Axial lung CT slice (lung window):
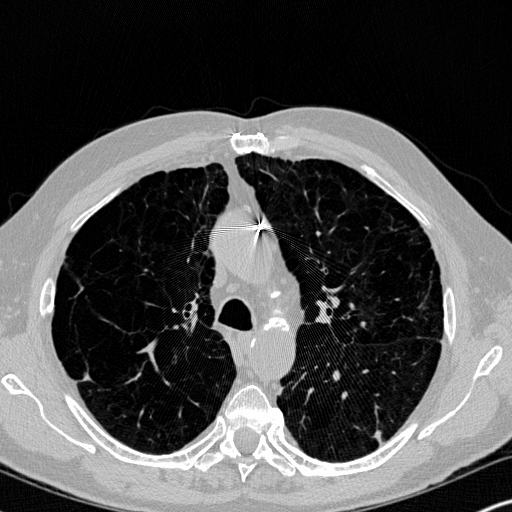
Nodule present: yes
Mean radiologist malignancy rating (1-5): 3